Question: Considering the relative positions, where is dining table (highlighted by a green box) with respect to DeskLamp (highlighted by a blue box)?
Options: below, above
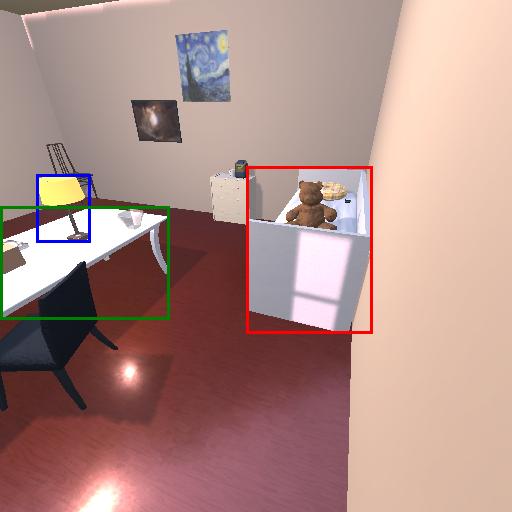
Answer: below